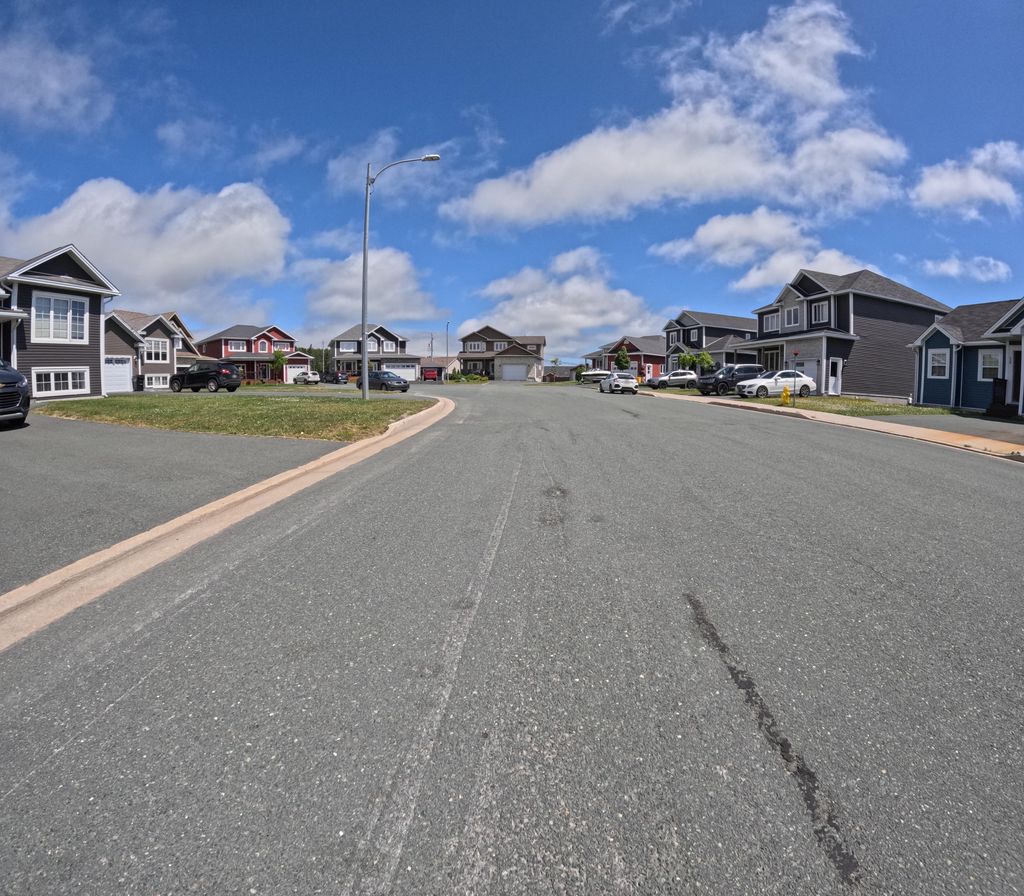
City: st_johns